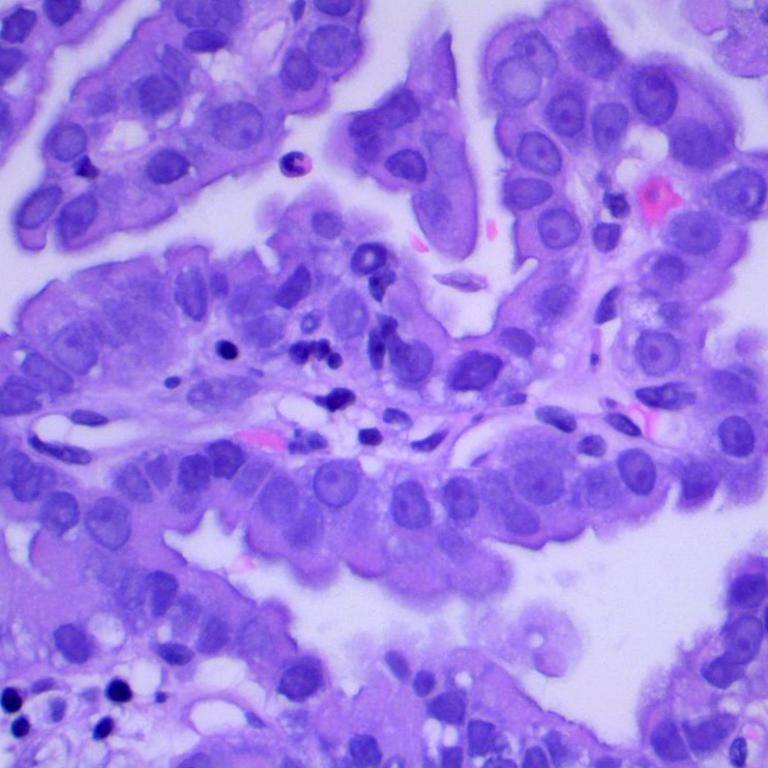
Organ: lung
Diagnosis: adenocarcinomas